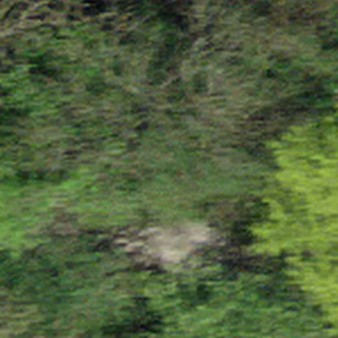
Label: other